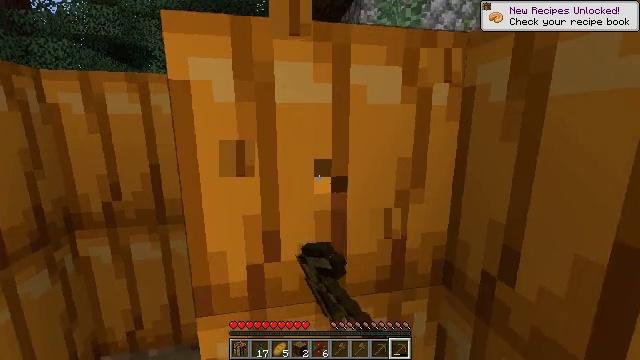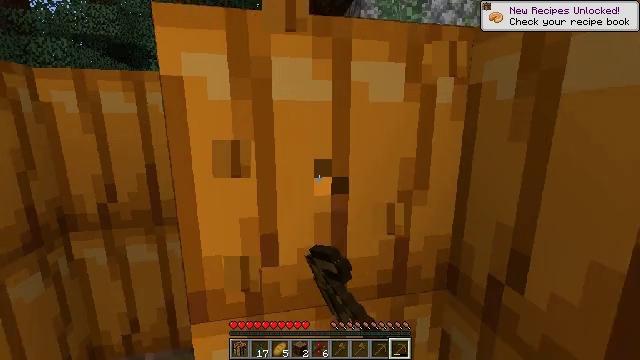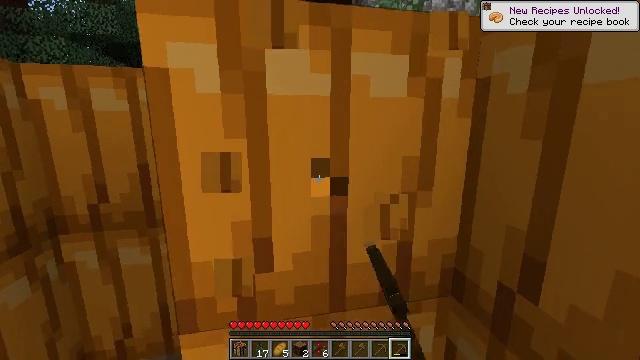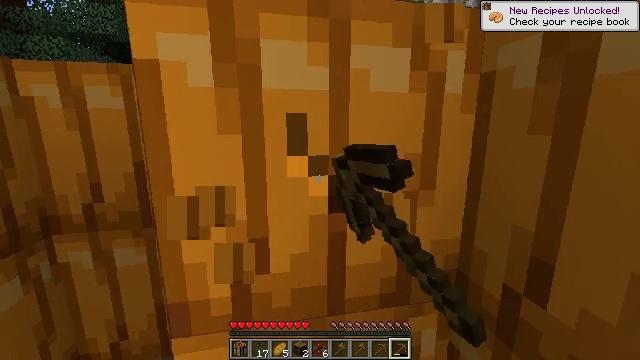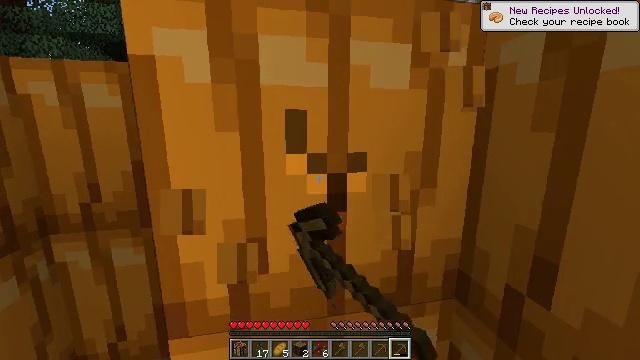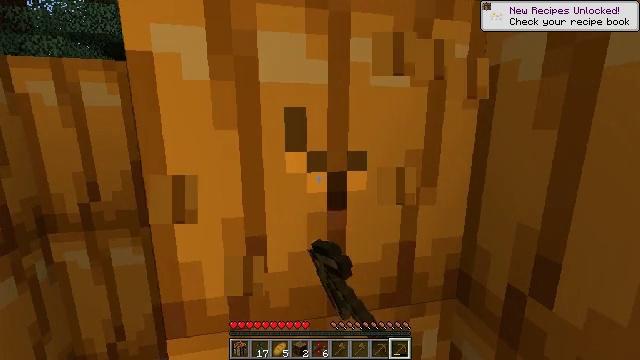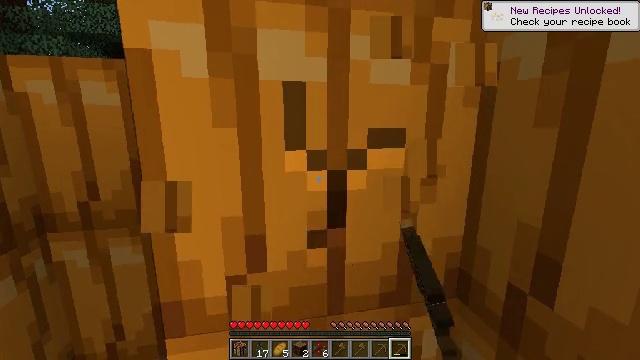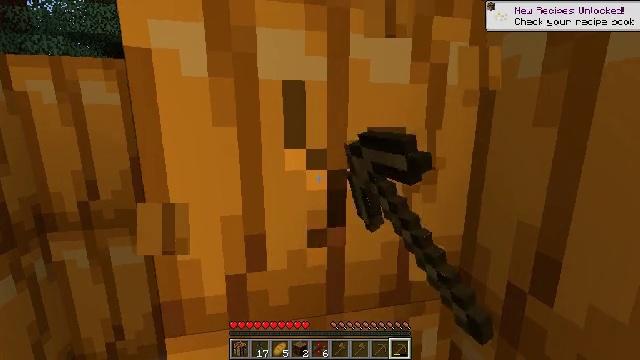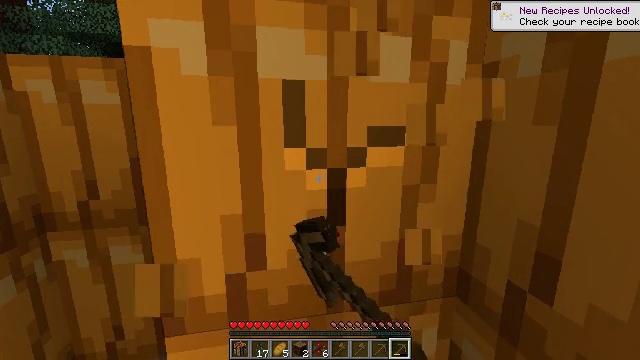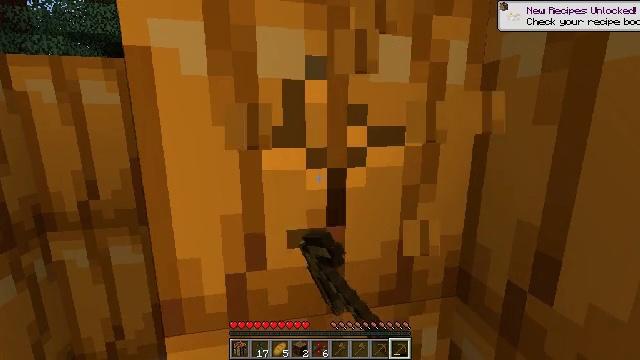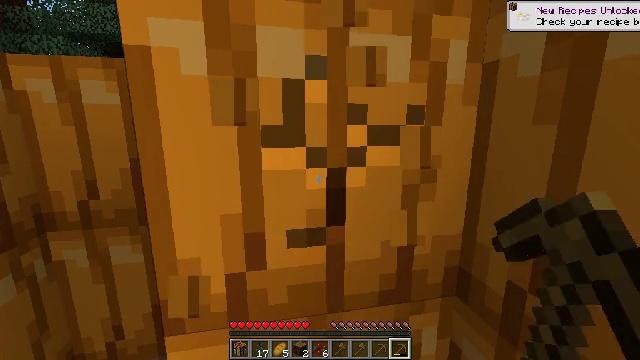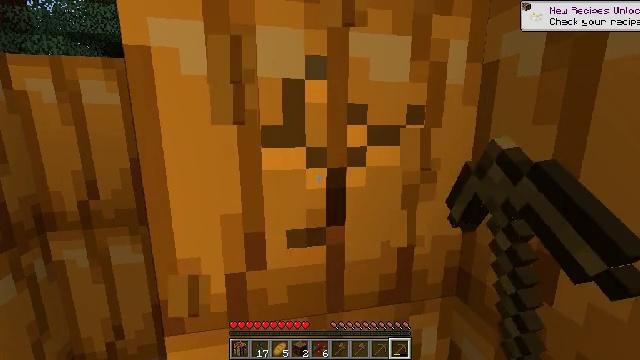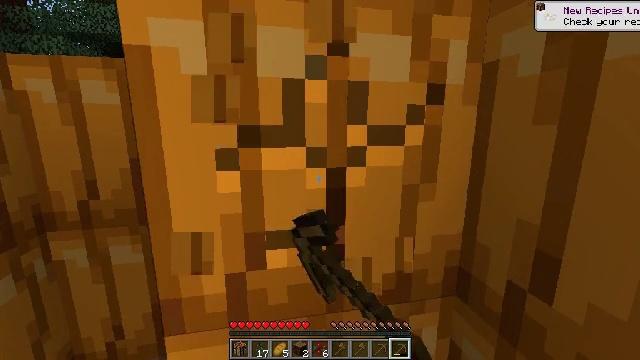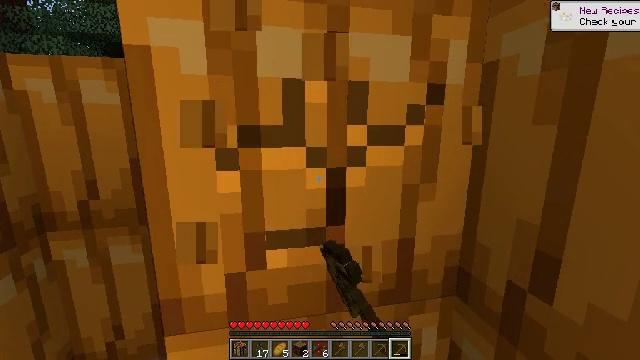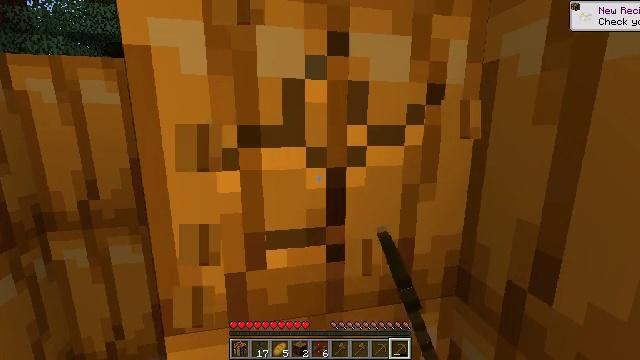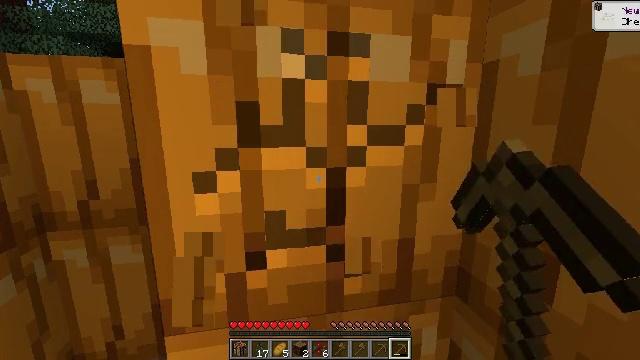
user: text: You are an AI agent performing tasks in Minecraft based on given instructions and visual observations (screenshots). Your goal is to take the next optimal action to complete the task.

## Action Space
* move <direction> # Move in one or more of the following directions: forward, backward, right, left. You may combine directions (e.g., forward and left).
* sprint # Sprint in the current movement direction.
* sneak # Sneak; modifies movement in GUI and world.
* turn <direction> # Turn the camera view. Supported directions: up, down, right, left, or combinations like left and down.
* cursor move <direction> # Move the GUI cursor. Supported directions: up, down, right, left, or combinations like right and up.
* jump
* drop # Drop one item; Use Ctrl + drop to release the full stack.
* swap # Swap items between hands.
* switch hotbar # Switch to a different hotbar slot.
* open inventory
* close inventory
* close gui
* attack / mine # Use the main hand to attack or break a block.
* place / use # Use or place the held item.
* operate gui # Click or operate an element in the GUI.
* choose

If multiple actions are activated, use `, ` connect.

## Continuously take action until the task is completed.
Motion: motion action
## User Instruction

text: Attack the pumpkin to gather it.
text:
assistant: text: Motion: attack / mine
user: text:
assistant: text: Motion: attack / mine
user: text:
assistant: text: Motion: attack / mine
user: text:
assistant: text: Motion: attack / mine
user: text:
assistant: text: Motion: attack / mine
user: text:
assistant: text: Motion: attack / mine
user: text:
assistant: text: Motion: attack / mine
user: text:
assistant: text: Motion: attack / mine
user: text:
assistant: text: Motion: attack / mine
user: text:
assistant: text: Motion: attack / mine
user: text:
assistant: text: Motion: attack / mine
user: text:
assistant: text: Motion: attack / mine
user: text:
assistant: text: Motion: attack / mine
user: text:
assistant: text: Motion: attack / mine
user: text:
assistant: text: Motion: attack / mine
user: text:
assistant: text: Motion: attack / mine
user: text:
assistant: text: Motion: attack / mine
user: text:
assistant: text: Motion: attack / mine
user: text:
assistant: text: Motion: attack / mine
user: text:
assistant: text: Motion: attack / mine
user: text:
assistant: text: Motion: attack / mine
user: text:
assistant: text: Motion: attack / mine
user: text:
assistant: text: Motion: attack / mine
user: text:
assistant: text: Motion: attack / mine
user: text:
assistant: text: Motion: attack / mine
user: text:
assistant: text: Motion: attack / mine
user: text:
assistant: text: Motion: attack / mine
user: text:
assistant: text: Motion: attack / mine
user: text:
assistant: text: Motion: attack / mine
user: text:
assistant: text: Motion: attack / mine